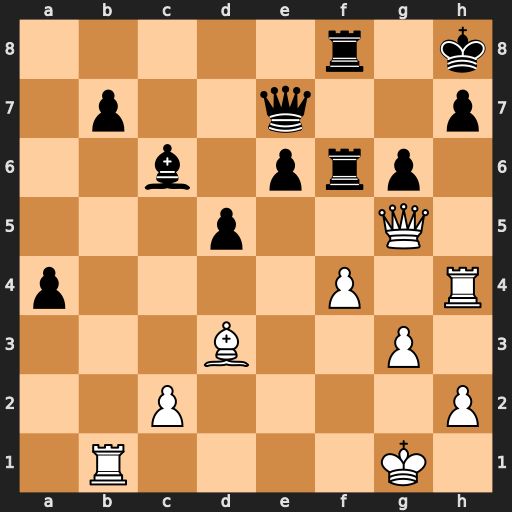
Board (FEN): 5r1k/1p2q2p/2b1prp1/3p2Q1/p4P1R/3B2P1/2P4P/1R4K1
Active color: w
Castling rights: -
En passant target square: -
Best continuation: Bxg6 Qc5+ Kf1 Rxg6 Qxg6